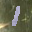
Label: 1